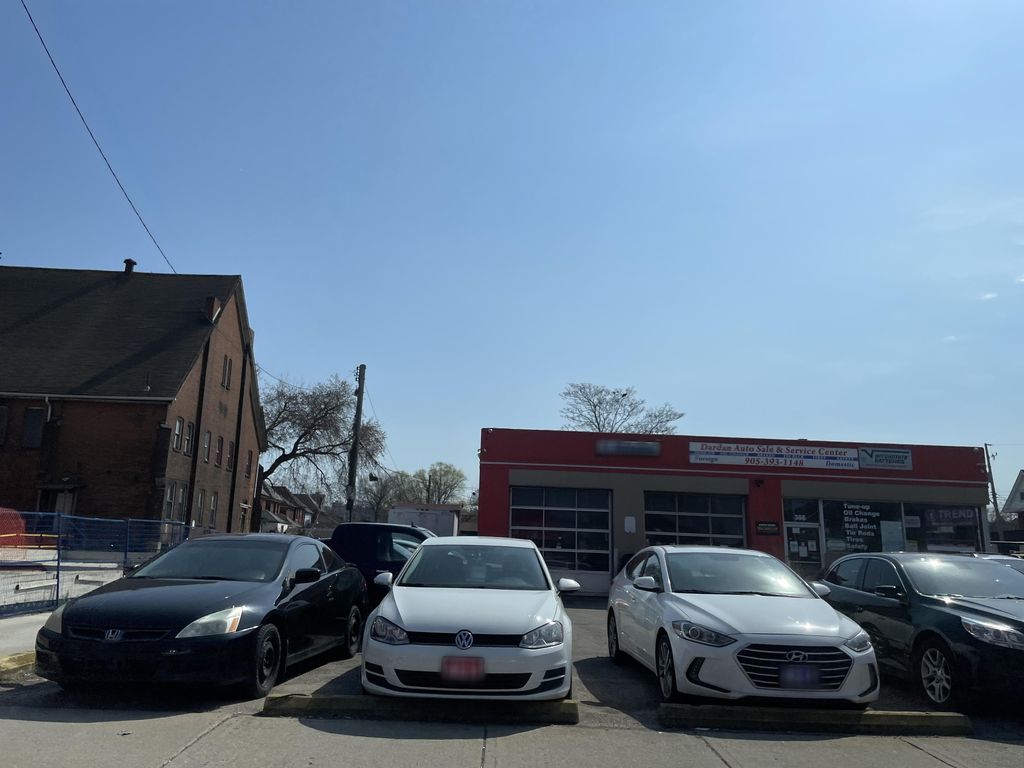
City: hamilton